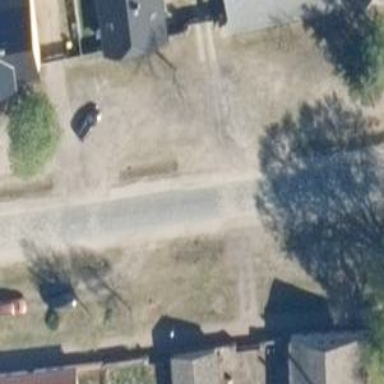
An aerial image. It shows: Residential road made of flattened cobblestones.